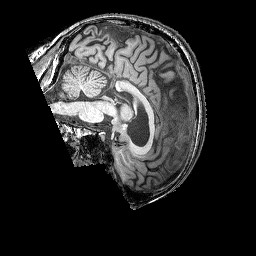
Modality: T1w
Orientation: sagittal
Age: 43
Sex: male
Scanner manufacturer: siemens
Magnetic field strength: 3 T
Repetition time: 2.25 s
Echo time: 0.00415 s